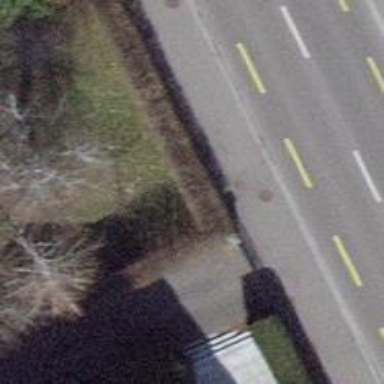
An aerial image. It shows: Hedge acting as barrier.